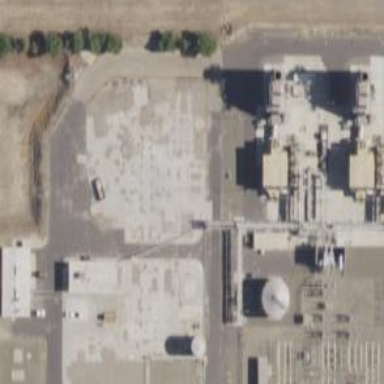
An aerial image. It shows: Power plant.